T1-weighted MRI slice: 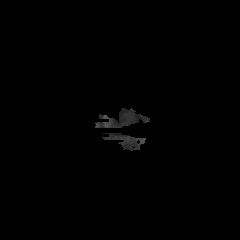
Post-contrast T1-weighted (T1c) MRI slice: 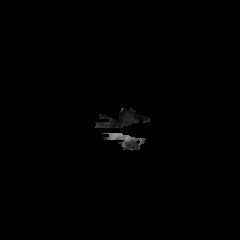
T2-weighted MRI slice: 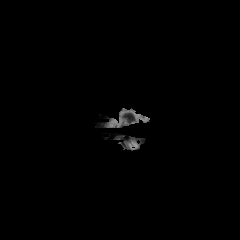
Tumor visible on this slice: no